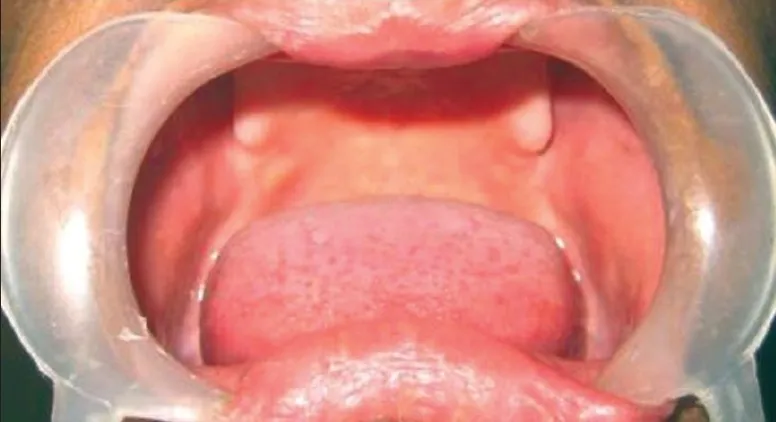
Pre-operative intraoral photograph showing absence of both upper and lower alveolus and complete anodontia.
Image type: medical_photograph (oral_photograph)